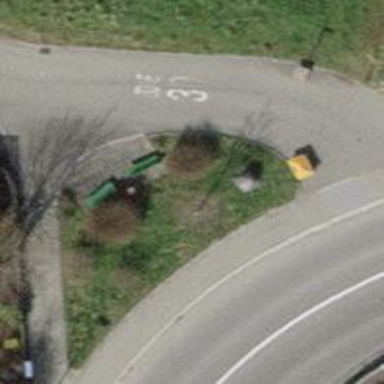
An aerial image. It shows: Bench for seating.